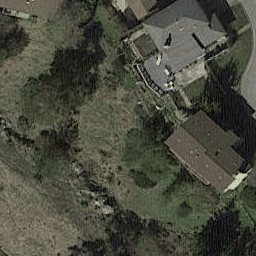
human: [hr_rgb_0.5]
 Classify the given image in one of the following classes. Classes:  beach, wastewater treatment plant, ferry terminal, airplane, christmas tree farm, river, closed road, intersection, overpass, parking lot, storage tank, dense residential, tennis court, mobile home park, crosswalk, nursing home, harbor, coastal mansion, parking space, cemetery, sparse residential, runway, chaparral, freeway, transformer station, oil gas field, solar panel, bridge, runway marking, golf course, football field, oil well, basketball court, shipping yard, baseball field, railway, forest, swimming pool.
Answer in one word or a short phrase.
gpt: sparse residential